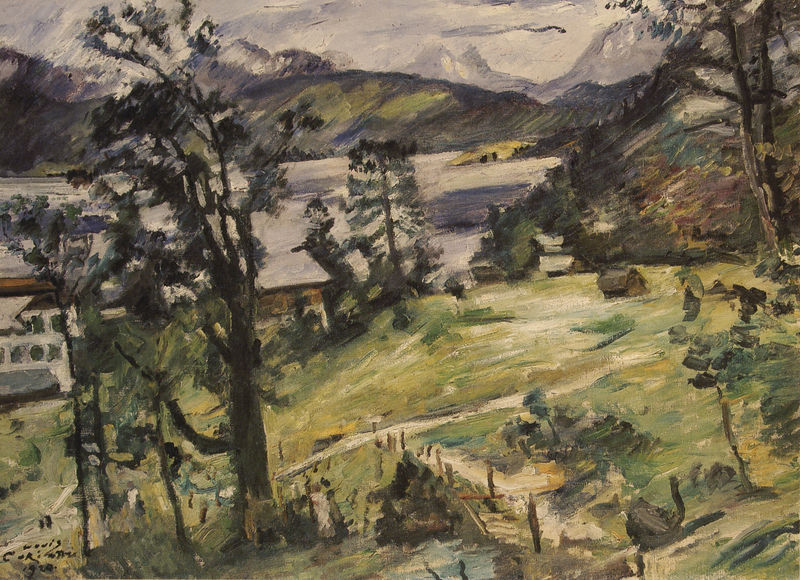
Titel: Walchenseelandschaft mit Lärche
Künstler: Lovis Corinth
Standort: Mannheim
Institution: Kunsthalle
Schlagwörter: baum, berg, blau, felsen, himmel, meer, wasser, wolken, bäume, fluss, grün, impressionismus, landschaft, menschen, see, ufer, fenster, weiss, gras, haus, schnee, weg, wiese, zaun, blass, stein, steine, häuser, hügel, natur, pfähle, stamm, wind, brücke, hütte, wege, wiesen, wald, garten, schwan, ansicht, abhang, feldweg, berge, gebirge, dorf, alm, herbst, hof, hütten, staffage, impressionistisch, corinth, lovis, lovis corinth, pfahl, fichte, tanne, sicht, mensche, lanschaft, stall, pinselstriche, schonung, zaunpfahl, büume, bege, walchensee, blockhütten, 1924